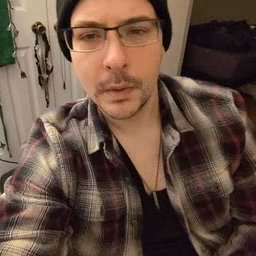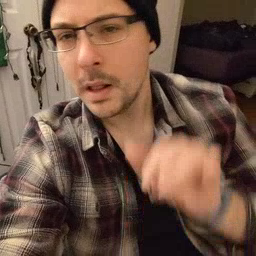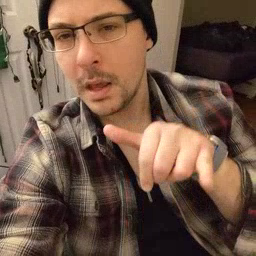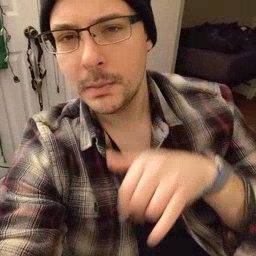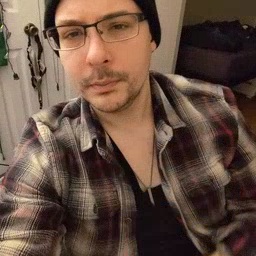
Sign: that